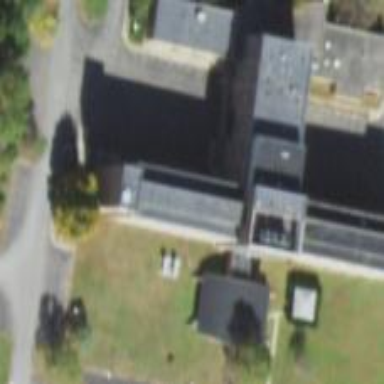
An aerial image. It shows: Hospital building.